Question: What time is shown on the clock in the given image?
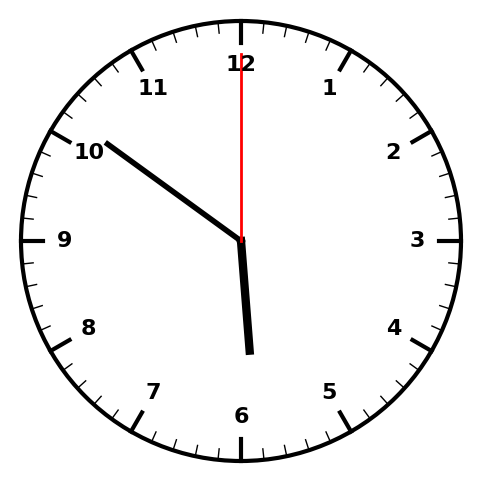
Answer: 05:51:00